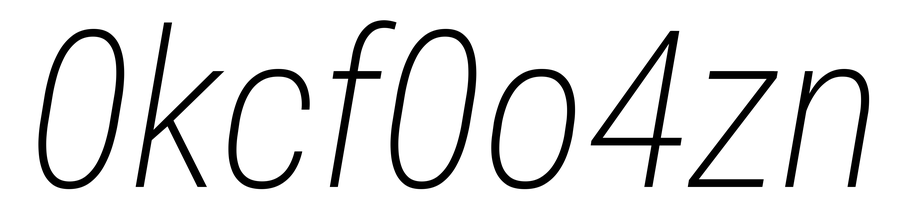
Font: Roboto-Italic_Condensed_ExtraLight_Italic